Question: What is the result of this measurement?
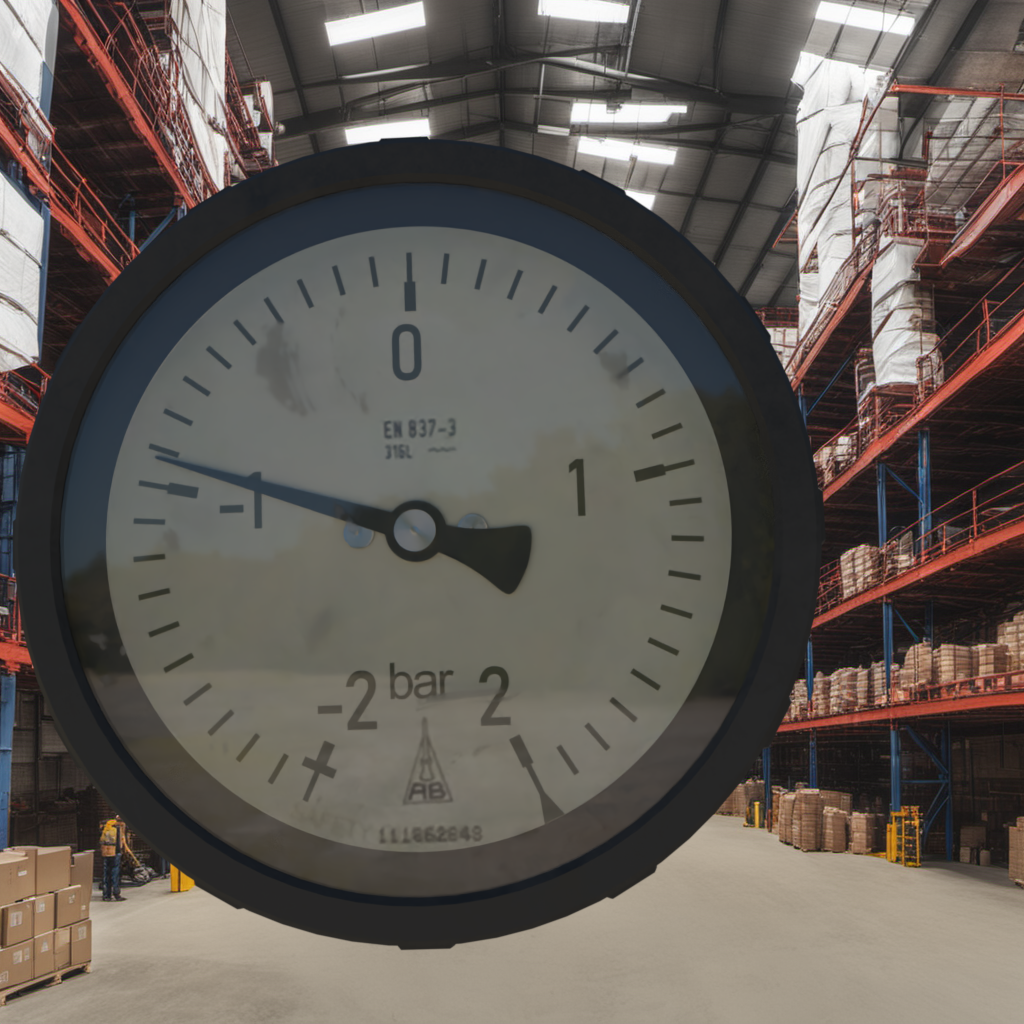
Answer: The result is -0.97
Question: What is the range of this measurement?
Answer: The range is from -2 to 2
Question: What is the minimum and maximum reading range of this measurement?
Answer: The minimum value is -2 and the maximum value is 2